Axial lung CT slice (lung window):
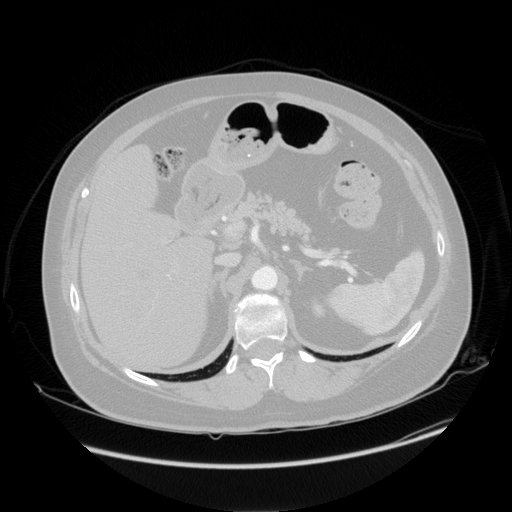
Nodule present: no